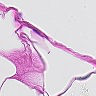
Metastatic tissue present: no